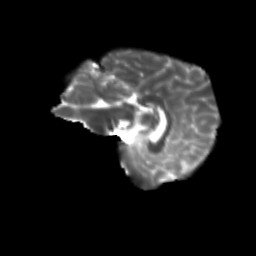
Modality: T2w
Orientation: sagittal
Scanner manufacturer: siemens
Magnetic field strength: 3 T
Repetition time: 9.2 s
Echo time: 0.084 s